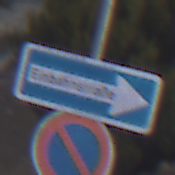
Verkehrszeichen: EinbahnstrasseRechtsweisend
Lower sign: EingeschraenktesHalteverbot
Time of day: Dusk
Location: Outdoor (Nature)
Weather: Clear
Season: NotSpecified
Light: Natural